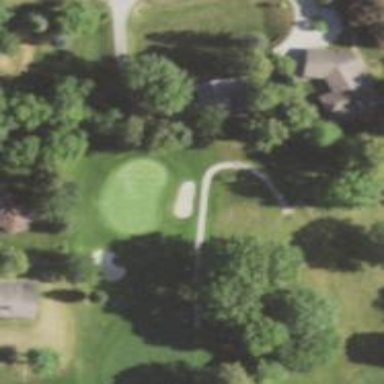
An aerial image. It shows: Path used for both walking and golf.